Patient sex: F
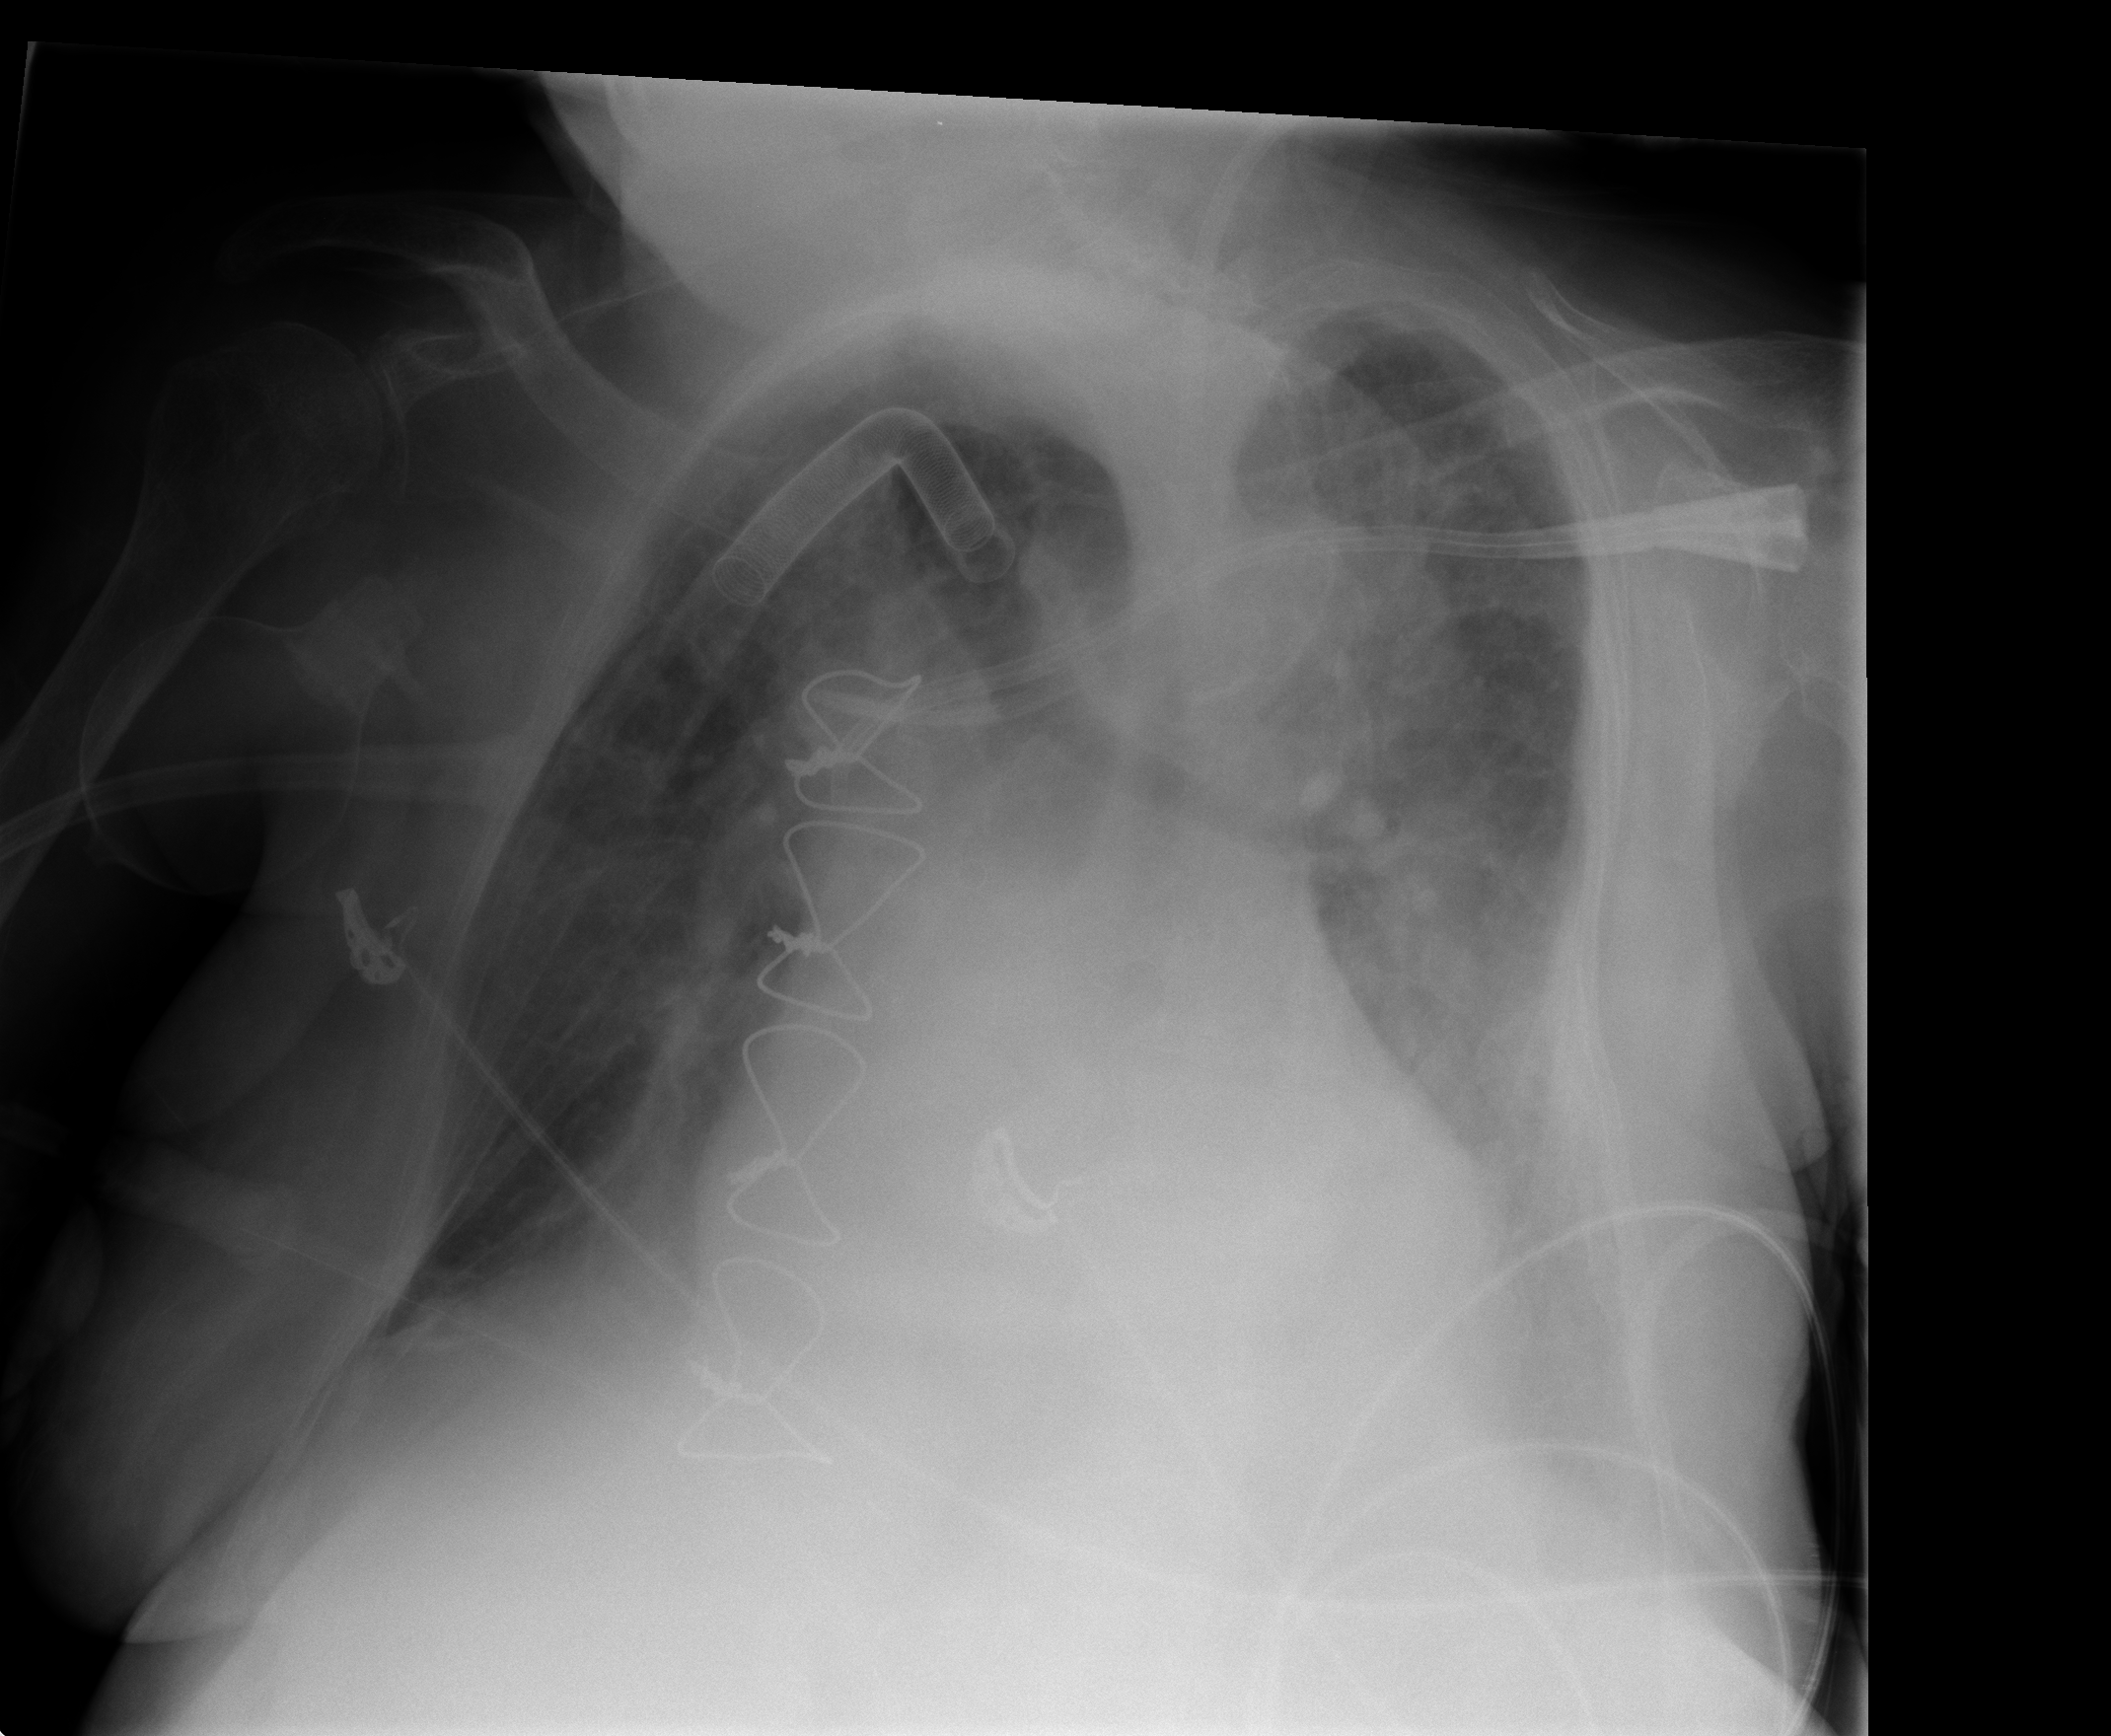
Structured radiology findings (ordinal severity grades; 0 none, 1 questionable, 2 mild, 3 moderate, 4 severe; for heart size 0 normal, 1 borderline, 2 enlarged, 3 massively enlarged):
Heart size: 2
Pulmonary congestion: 2
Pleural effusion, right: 2
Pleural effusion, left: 2
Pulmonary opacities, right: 1
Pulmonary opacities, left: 1
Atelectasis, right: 2
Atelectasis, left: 2